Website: walmart
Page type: cross-sells
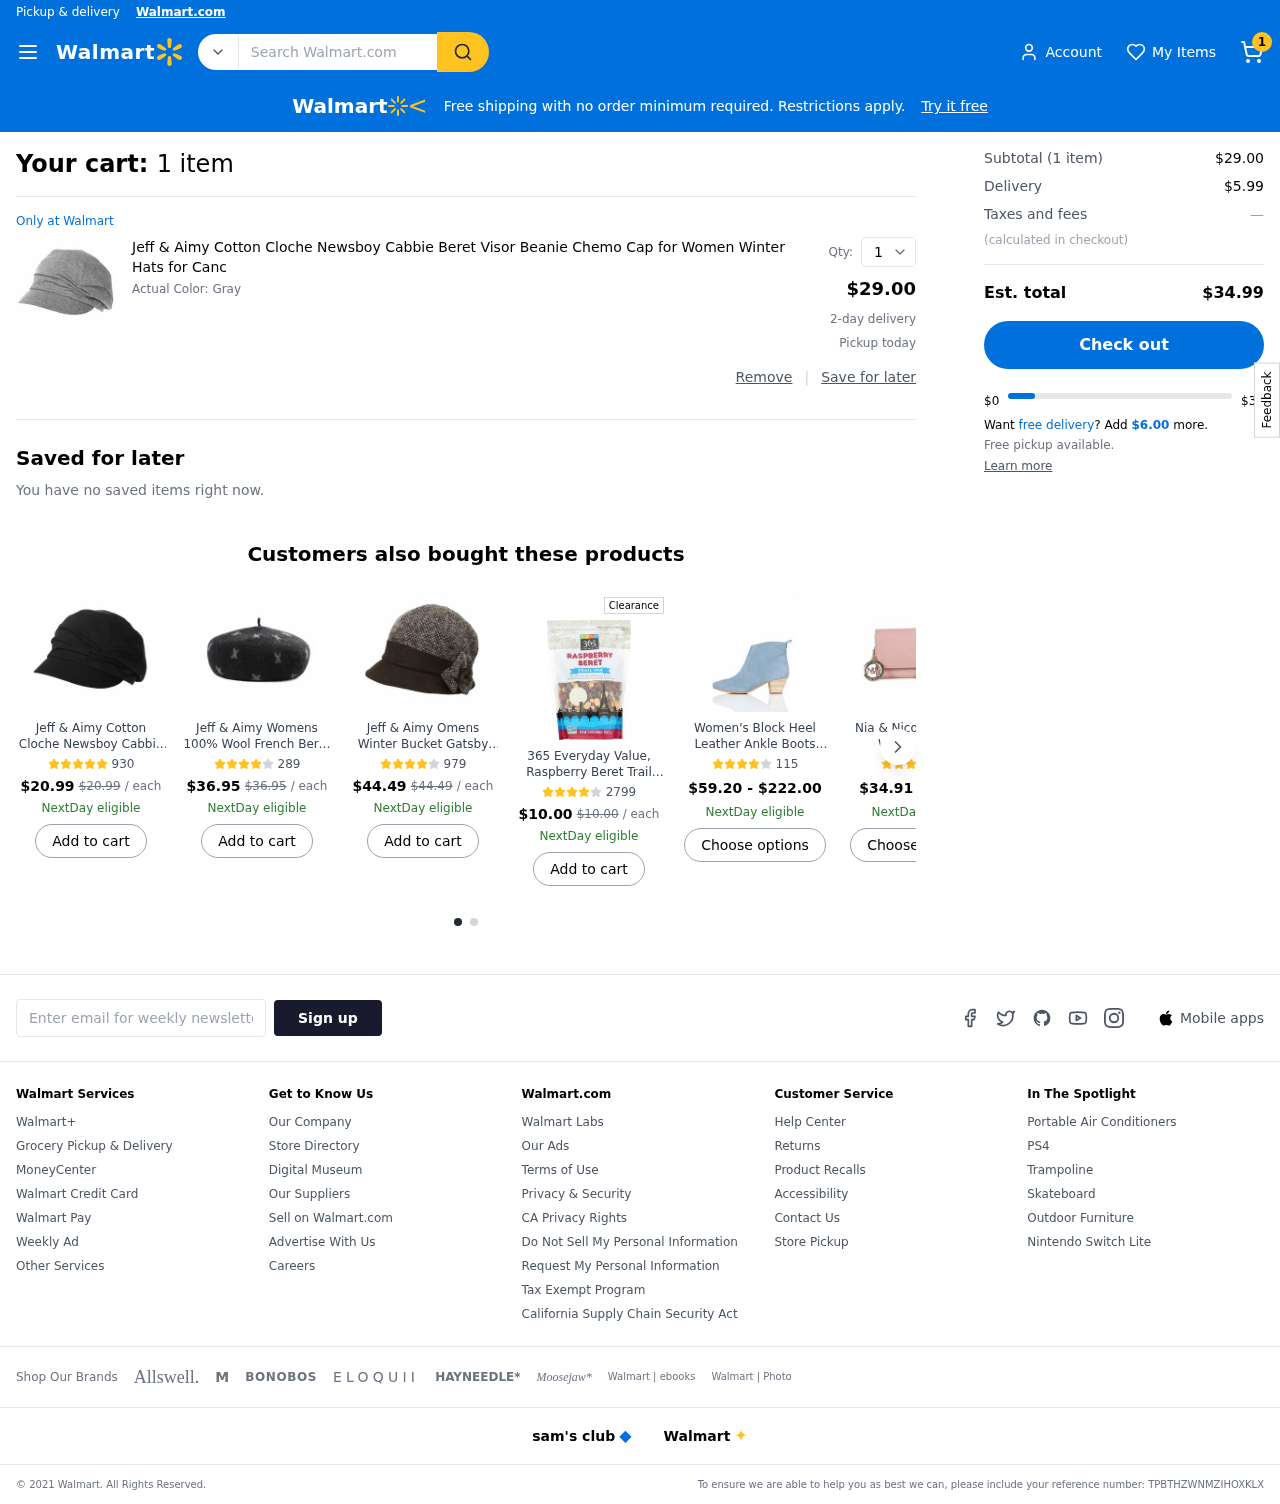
Product elements: key: PRODUCT1_NAME
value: Jeff & Aimy Cotton Cloche Newsboy Cabbie Beret Visor Beanie Chemo Cap for Women Winter Hats for Canc
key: PRODUCT1_PRICE
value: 29
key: PRODUCT1_QUANTITY
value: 1
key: PRODUCT6_PRICE
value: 74
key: PRODUCT7_PRICE
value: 38.79
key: PRODUCT2_NAME
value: Jeff & Aimy Cotton Cloche Newsboy Cabbie Beret Visor Beanie Chemo Cap for Women Winter Hats for Canc
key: PRODUCT2_NUM_RATINGS
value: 930
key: PRODUCT2_PRICE
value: $20.99
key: PRODUCT2_ORIGINAL_PRICE
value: $20.99
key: PRODUCT3_NAME
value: Jeff & Aimy Womens 100% Wool French Beret Winter Fall Artist Hat Prime Cap Elegant Ladies Black
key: PRODUCT3_NUM_RATINGS
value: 289
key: PRODUCT3_PRICE
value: $36.95
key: PRODUCT3_ORIGINAL_PRICE
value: $36.95
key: PRODUCT4_NAME
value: Jeff & Aimy Omens Winter Bucket Gatsby Derby Hat 1921s Fedora Round Cloche Bowler Beret Fall Bow Tea
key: PRODUCT4_NUM_RATINGS
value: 979
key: PRODUCT4_PRICE
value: $44.49
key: PRODUCT4_ORIGINAL_PRICE
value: $44.49
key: PRODUCT5_NAME
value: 365 Everyday Value, Raspberry Beret Trail Mix, 14 oz
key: PRODUCT5_NUM_RATINGS
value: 2799
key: PRODUCT5_PRICE
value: $10.00
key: PRODUCT5_ORIGINAL_PRICE
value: $10.00
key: PRODUCT6_NAME
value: Women's Block Heel Leather Ankle Boots Cowboy, Blau Faded Blue, US-0 / Asia Size s
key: PRODUCT6_NUM_RATINGS
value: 115
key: PRODUCT7_NAME
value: Nia & Nicole Women's Wallet (Peach)
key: PRODUCT7_NUM_RATINGS
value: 15
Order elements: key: ORDER_NUM_ITEMS
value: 1
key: ORDER_NUM_ITEMS
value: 1 item
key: ORDER_SUBTOTAL
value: $29.00
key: ORDER_SHIPPING_COST
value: $5.99
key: ORDER_TOTAL
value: $34.99
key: ORDER_FREE_DELIVERY_REMAINING
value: $6.00
Search elements: key: HEADER_SEARCH
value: Search Walmart.com